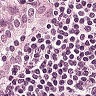
Metastatic tissue present: yes